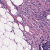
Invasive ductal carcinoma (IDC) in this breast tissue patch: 1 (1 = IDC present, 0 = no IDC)